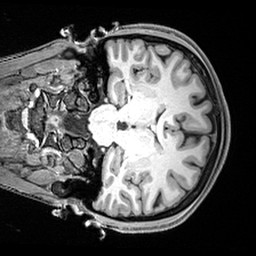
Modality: T1w
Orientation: coronal
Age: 22
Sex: female
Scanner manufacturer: siemens
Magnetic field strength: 3 T
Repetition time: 2.4 s
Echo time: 0.00217 s